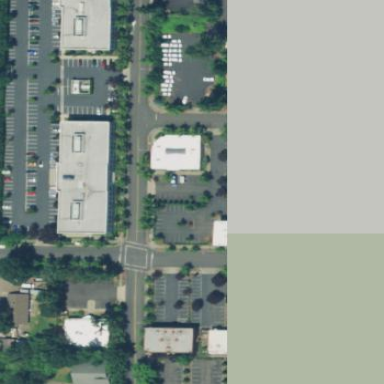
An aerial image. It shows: Commercial area.